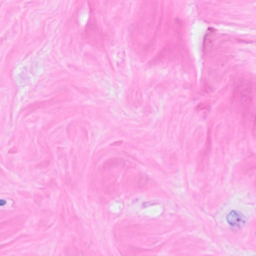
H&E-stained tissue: Breast